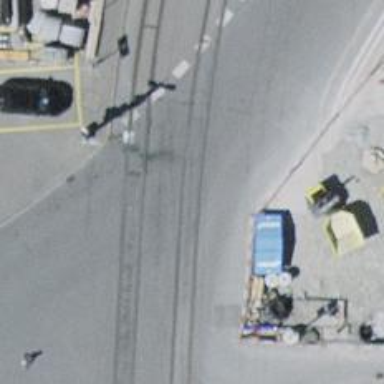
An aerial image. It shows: Railway level crossing.